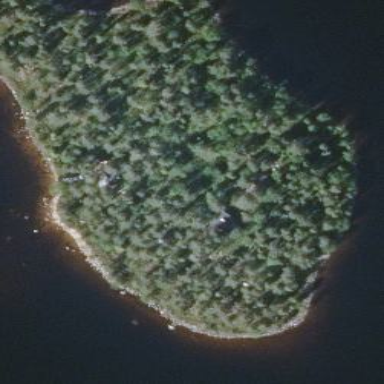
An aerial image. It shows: Islet.